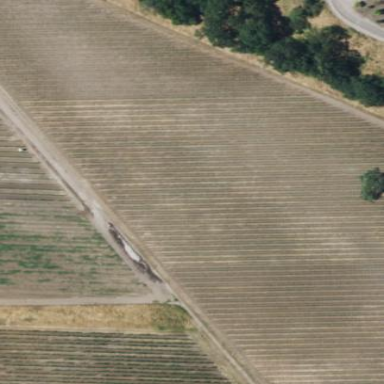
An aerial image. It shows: Vineyard where grapes are grown.